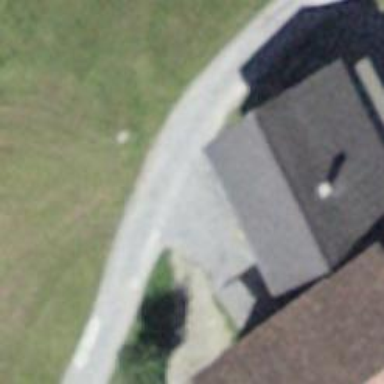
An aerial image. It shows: Driveway with fine gravel surface.